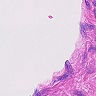
Metastatic tissue present: no